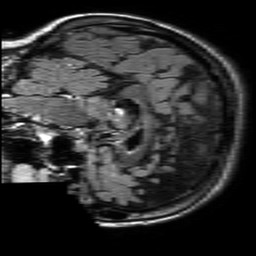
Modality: FLAIR
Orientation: sagittal
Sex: female
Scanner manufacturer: philips
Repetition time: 11 s
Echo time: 0.125 s